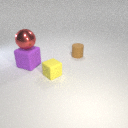
large purple rubber cube below large red metal sphere